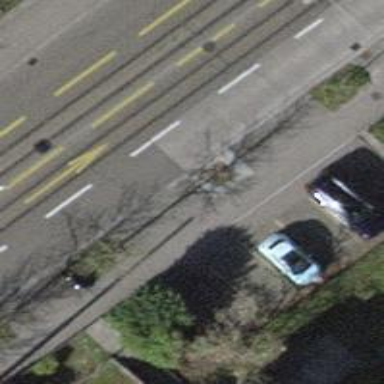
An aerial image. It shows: Avenue lined with trees.